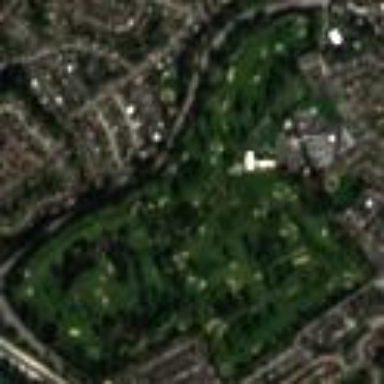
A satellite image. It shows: Golf course.